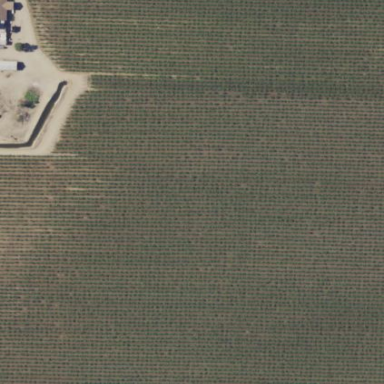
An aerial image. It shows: Vineyard where grapes are grown.